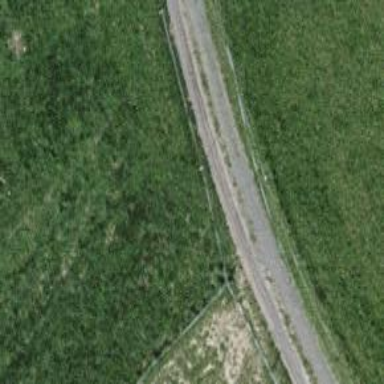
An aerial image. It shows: Track with grade2 tracktype.